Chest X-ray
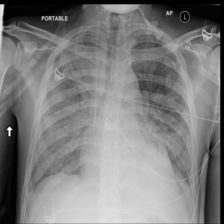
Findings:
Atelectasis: negative
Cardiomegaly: negative
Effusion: negative
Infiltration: positive
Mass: negative
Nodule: negative
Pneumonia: negative
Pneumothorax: negative
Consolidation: negative
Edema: negative
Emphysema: negative
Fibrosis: negative
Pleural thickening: negative
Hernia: negative